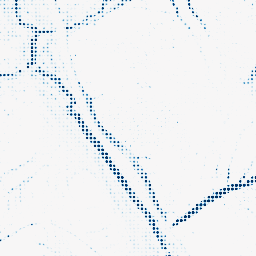
Category: morphological
Decomposition family: morphological
Decomposition parameters: operation: closing
size: 5
Upsampling method: sinc_blackman
Upsampling parameters: scale: 8
kernel_size: 4
Upsampling scale: 8